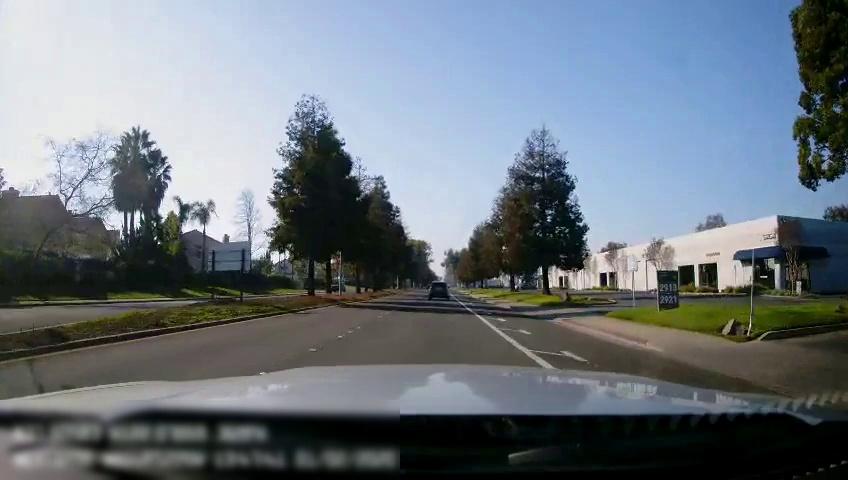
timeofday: Day
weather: Sunny
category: Drivable Space
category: Drivable Space
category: Vehicles | SUV
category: Lanes | Current Lane
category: Lanes | Current Lane